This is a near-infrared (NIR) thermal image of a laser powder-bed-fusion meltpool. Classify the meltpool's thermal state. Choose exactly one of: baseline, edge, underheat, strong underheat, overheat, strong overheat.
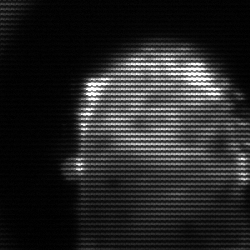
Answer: baseline